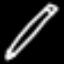
Label: pencil